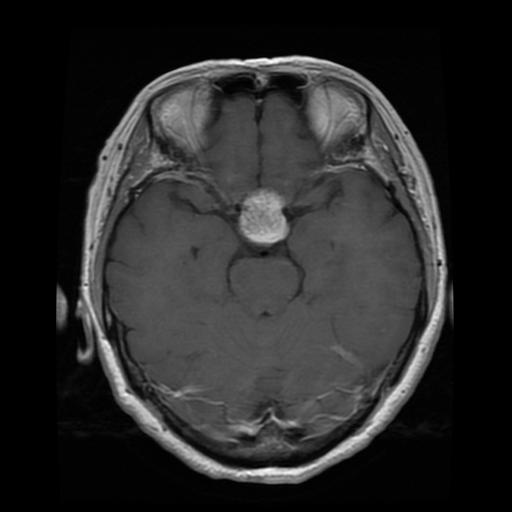
Label: pituitary